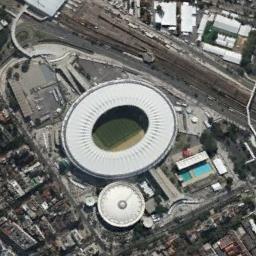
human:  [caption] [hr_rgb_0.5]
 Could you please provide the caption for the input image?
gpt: The stadium is next to some buildings and roads .

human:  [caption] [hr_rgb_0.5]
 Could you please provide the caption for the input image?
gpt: There are many buildings beside the stadium .

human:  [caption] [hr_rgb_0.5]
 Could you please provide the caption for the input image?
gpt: The circular stadium is enclosed between the residential area and the road .

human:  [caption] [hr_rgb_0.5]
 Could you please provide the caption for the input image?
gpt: The stadium has a blue roof on two sides .

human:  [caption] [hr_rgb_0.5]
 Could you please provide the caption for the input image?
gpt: There are many buildings around the stadium with a white roof .